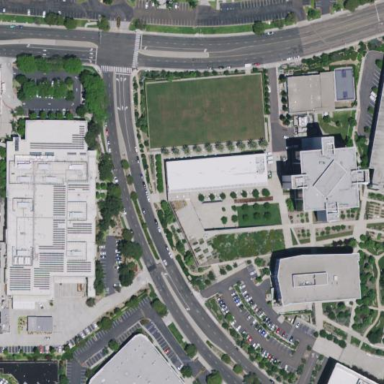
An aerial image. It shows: Office building.